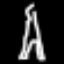
Label: The Eiffel Tower